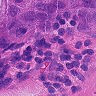
Metastatic tissue present: yes